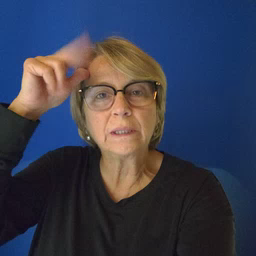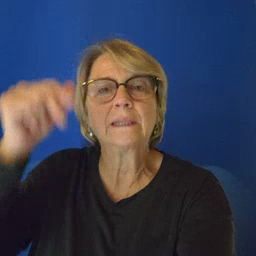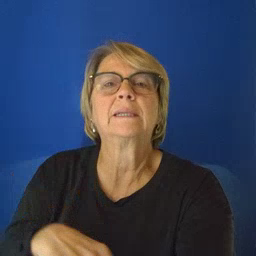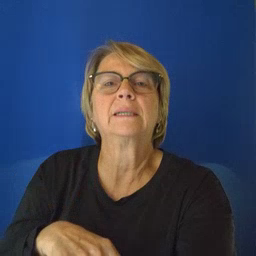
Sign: horse